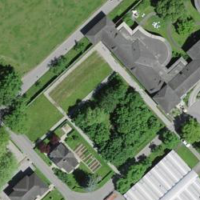
EUNIS habitat code: 54
Species observed at this site:
Humulus lupulus